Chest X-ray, AP view. Patient: 48 years old, sex M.
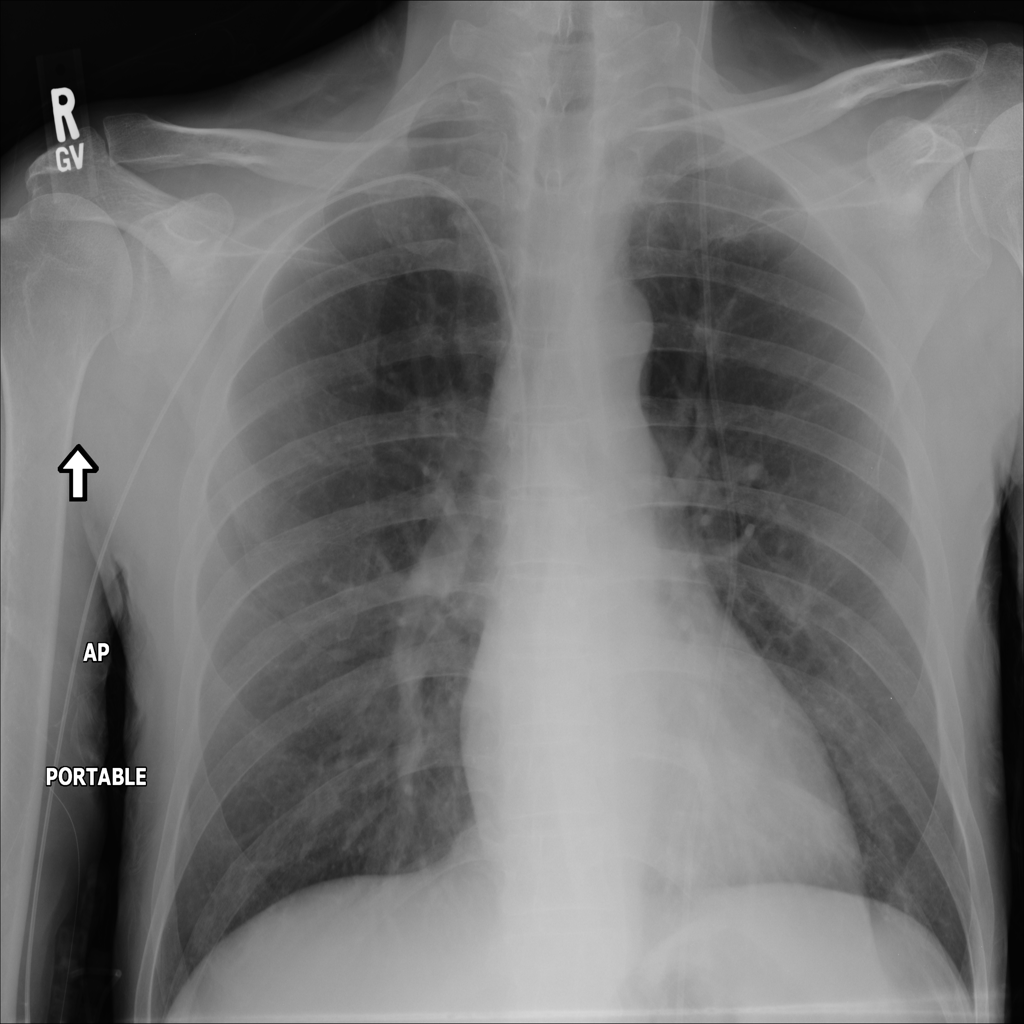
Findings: No Finding